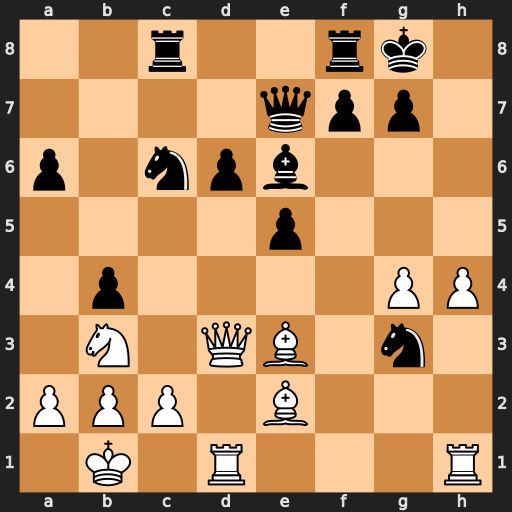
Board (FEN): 2r2rk1/4qpp1/p1npb3/4p3/1p4PP/1N1QB1n1/PPP1B3/1K1R3R
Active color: w
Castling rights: -
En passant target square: -
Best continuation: Bg5 Qc7 Qxg3